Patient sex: F
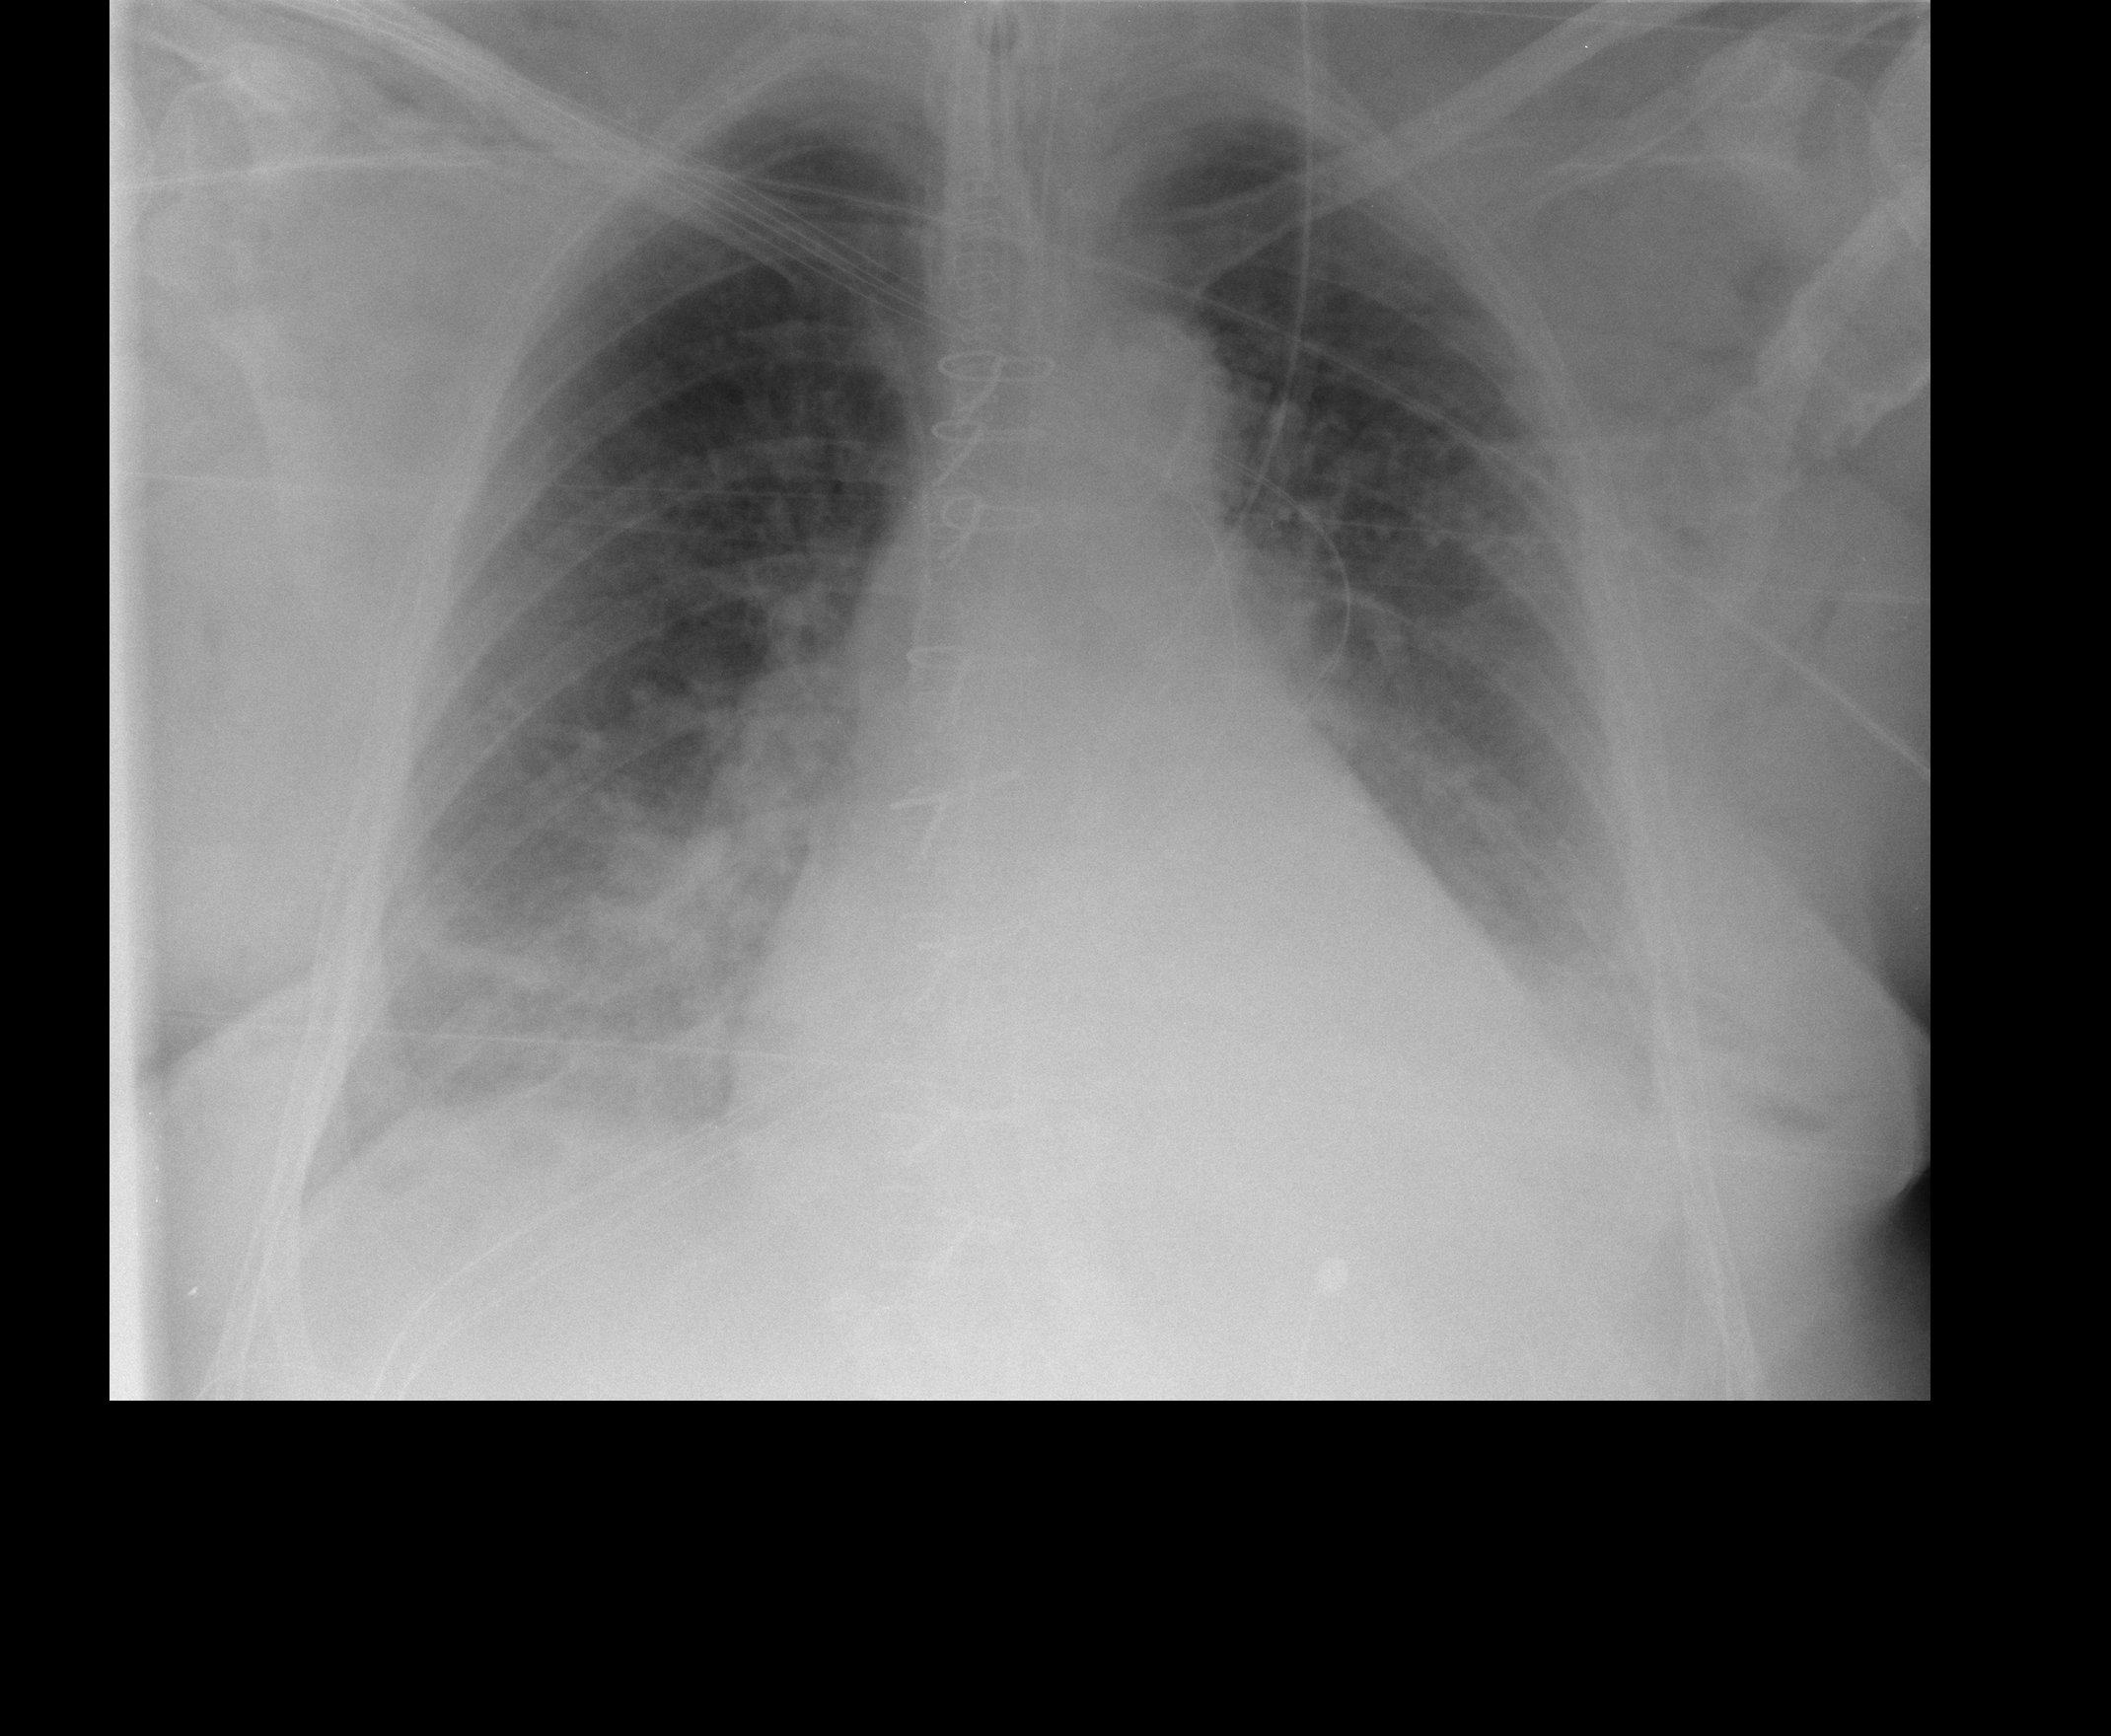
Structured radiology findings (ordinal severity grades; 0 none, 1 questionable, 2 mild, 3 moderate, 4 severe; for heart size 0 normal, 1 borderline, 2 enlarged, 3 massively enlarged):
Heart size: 2
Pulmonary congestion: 2
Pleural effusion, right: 2
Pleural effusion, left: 2
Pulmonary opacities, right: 0
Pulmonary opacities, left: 0
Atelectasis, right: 3
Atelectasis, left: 2